Aerial crown-view tile of a tropical tree (Barro Colorado Island, Panama), acquired 20241014:
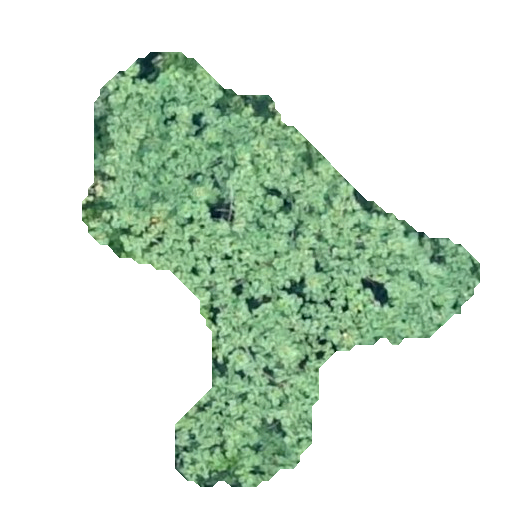
Species: Ochroma pyramidale
GBIF accepted scientific name: Ochroma pyramidale
Crown area: 131.004 m²